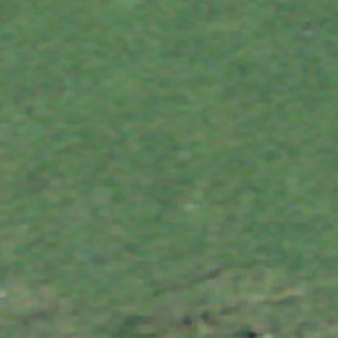
Label: other